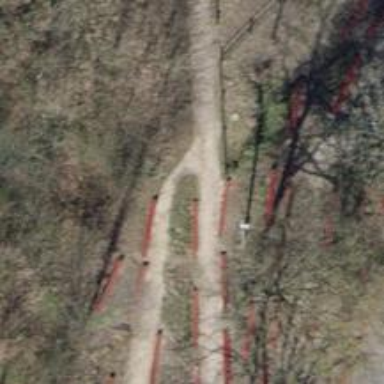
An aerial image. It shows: Red bench.